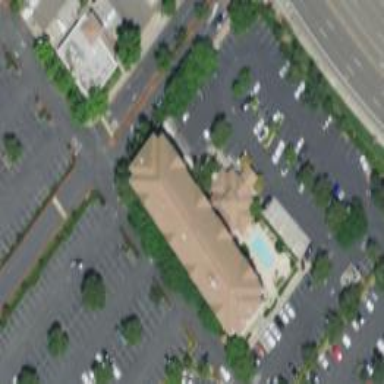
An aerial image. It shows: Hotel building.